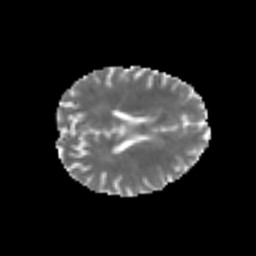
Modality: MD
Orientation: axial
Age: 25
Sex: male
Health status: healthy